Question: I am trying to present information about an object grouped into sections. It may be long, so each section uses a view to visually separate the areas and it is all in a scroll view.
The first subview has a text field that does resize to fit the text, and its parent view also resizes to fit the text field.
The second subview has a grouped table to display data. I want all of the data in the table to appear and there should be no table scrolling.
The third subview has more information but its contents are an empty view for the purposes of this demo. In the real app I may add an arbitrary number of custom subviews.
What I'm finding is that the first subview resizes appropriately but I cannot find the combination of layout constraints that will make the second subview size to fit the table and move the third view down.
What do I need to do to make the scroll view fit its contents, when the sub view's contents may resize? The table view is filling the available space in the parent view, but the parent view is not expanding to fit. I note that the third view has a top space constraint to the superview, not just to the view above it. That's visible in the screenshot below

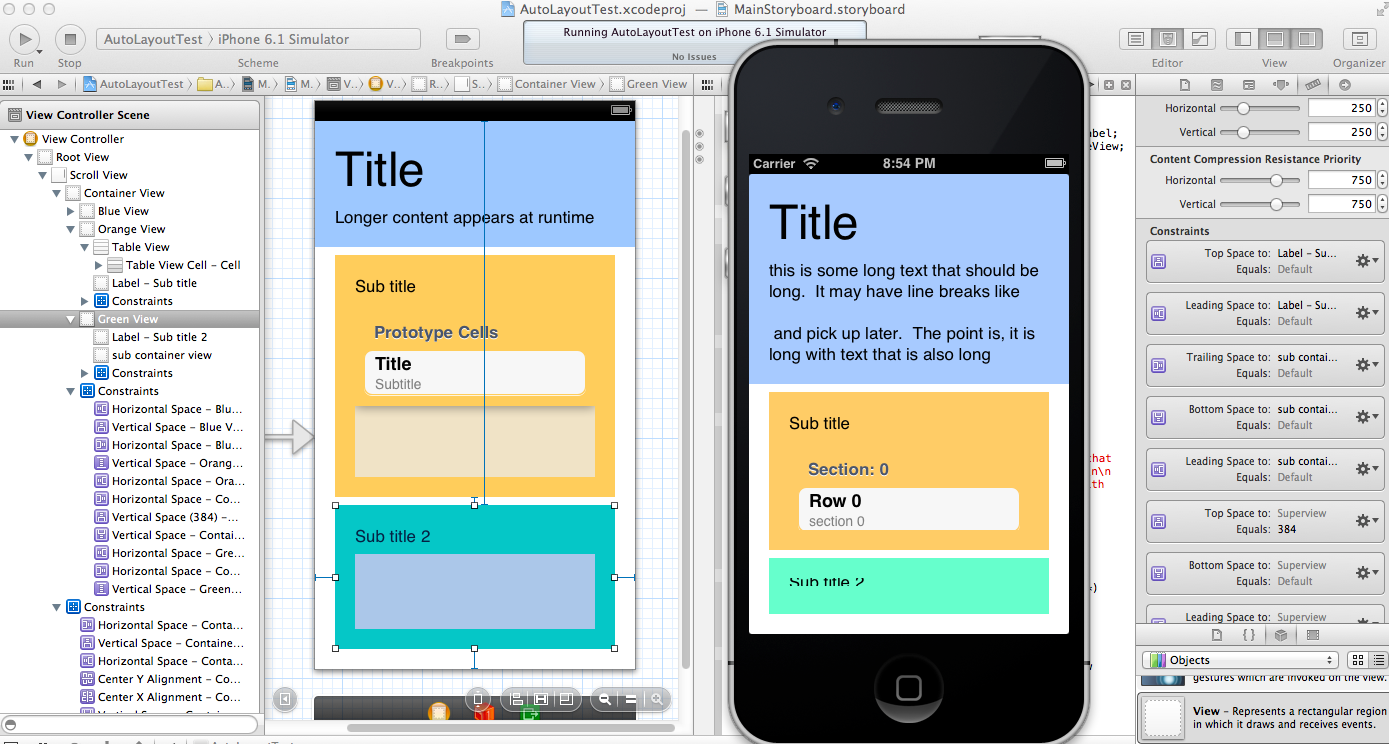
Answer: I found a solution that like most solutions, seems obvious in retrospect.
I think my problem is that the interior tableview had no fixed height and since it also a scrollview, was trying to fit whatever was assigned instead of expanding to fit the interior content. I was able to solve my problem by adding a fixed height constraint in IB and hooking it up to an outlet in my view controller. Then in the controller:
'''
-(void) viewWillLayoutSubviews{
[self.tableView layoutIfNeeded];
self.tableViewHeightConstraint.constant = self.tableView.contentSize.height;
}
'''
Derp. In summary the table view needed a height so I set one.
Here's a screenshot, note the fixed height constraint on the right hand side: